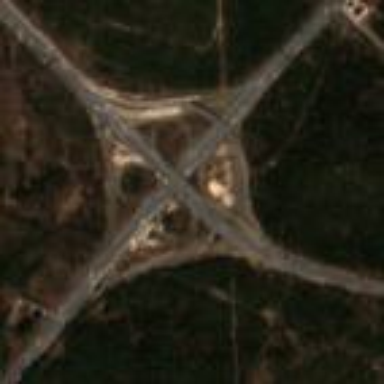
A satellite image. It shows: Motorway with interchange junction.